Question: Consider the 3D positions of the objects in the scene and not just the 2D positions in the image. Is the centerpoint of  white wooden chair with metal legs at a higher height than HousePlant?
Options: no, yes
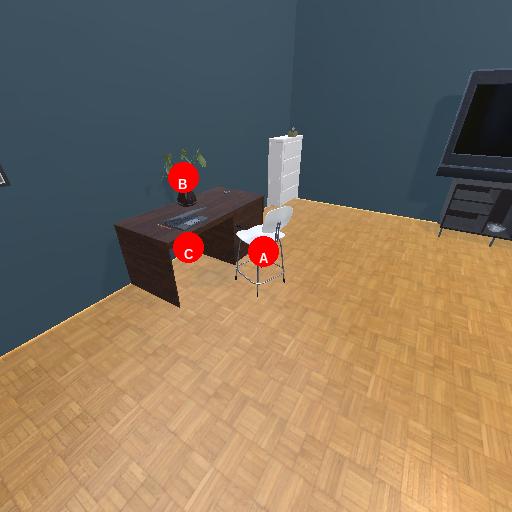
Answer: no